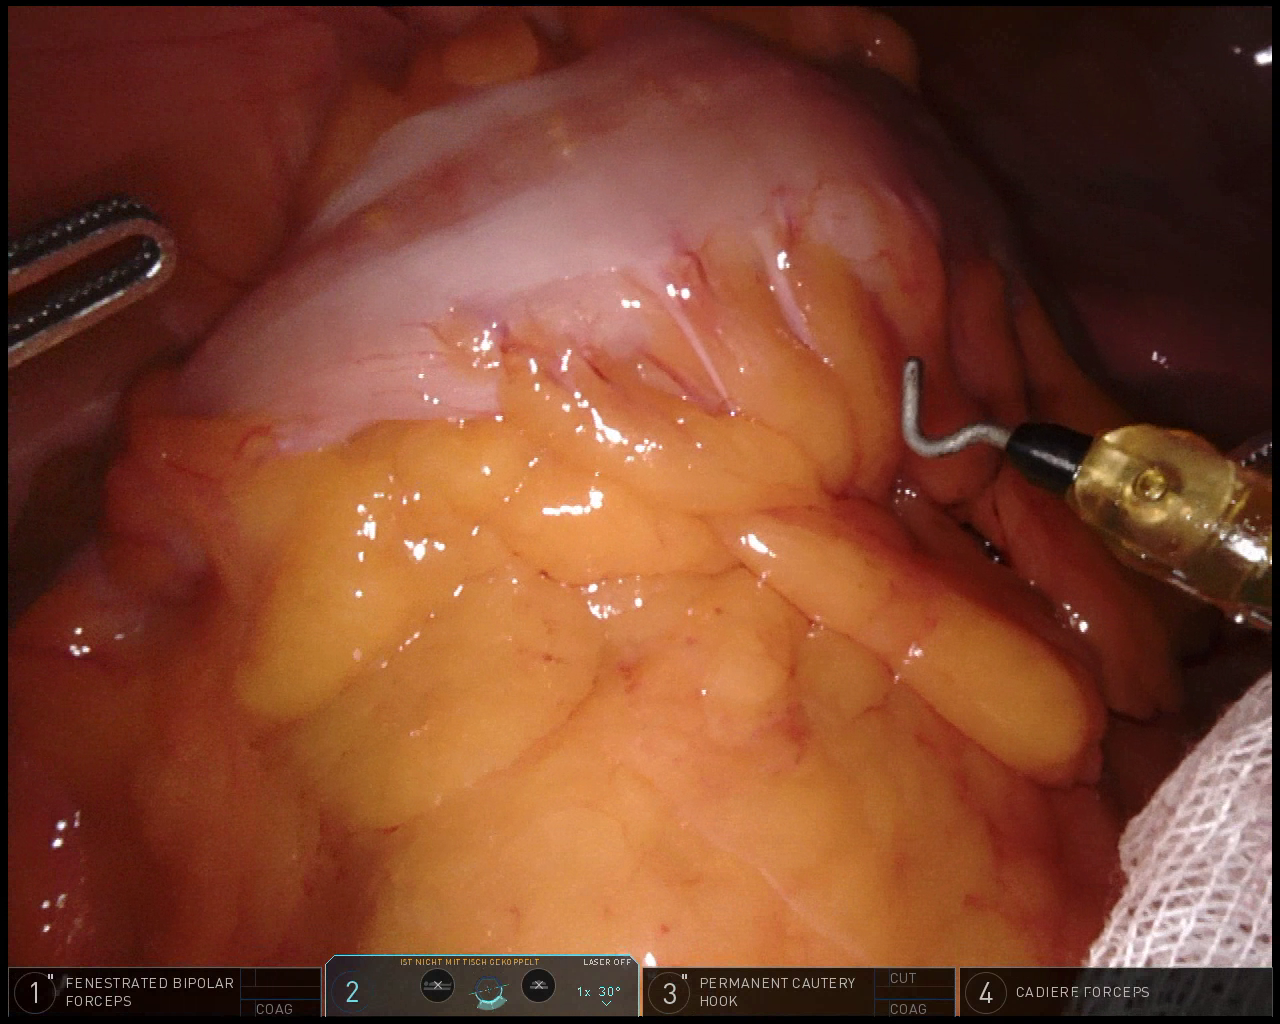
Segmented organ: colon
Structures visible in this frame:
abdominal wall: yes
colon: yes
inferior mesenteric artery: no
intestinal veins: no
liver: no
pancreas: no
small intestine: no
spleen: no
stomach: no
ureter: no
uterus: yes
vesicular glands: no